Interaction volume radius: 5 \u00c5
Interaction volume height: 15 \u00c5
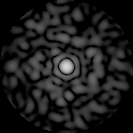
Disorder parameter: 0.8307